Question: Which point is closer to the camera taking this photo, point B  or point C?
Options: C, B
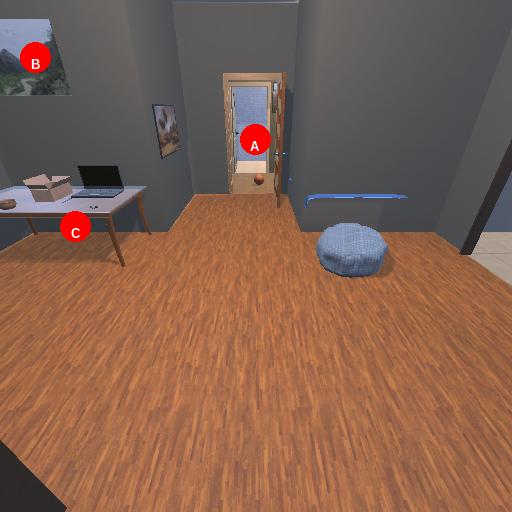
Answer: C